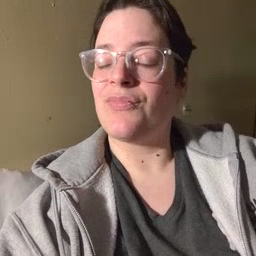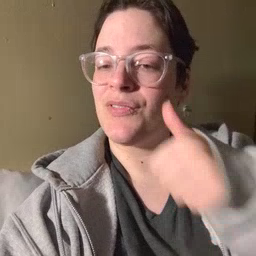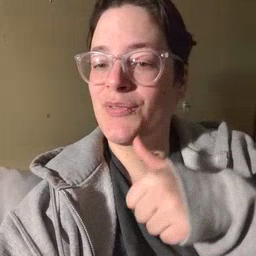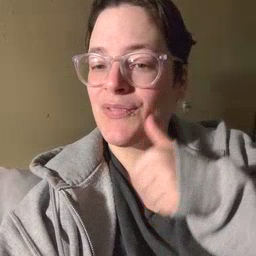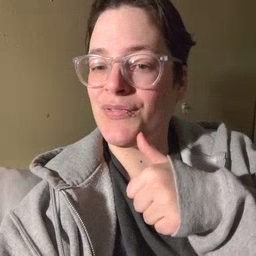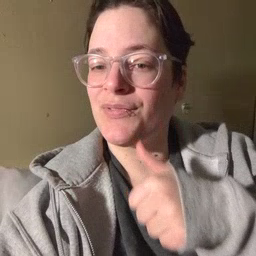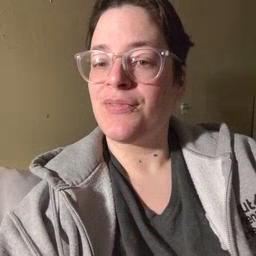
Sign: girl